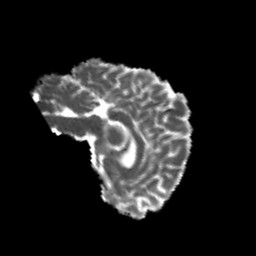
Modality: MD
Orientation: sagittal
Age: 21
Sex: female
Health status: healthy
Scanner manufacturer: philips
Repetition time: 7.396 s
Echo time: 0.08599 s